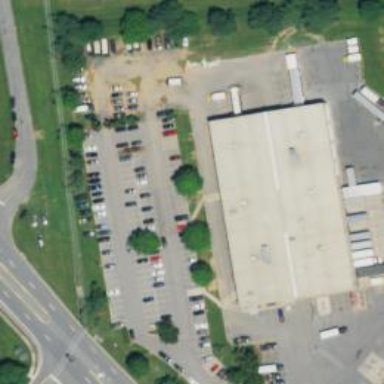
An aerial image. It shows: Building that serves as post depot.